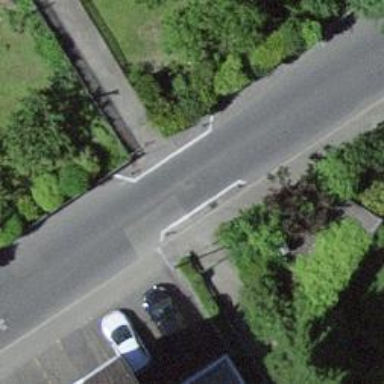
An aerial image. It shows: Unmarked crossing on the road.